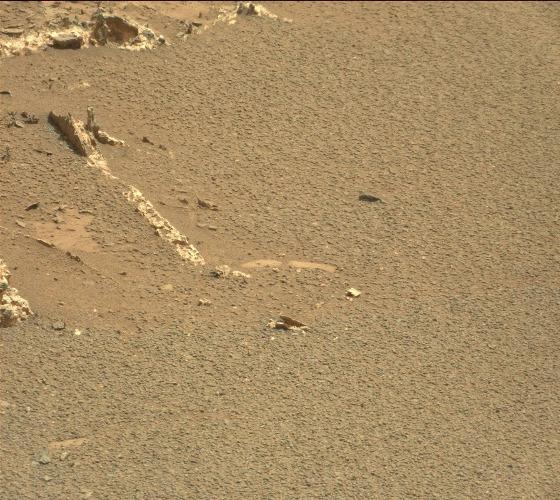
Terrain classes present: Bedrock, Gravel / Sand / Soil, Rock